Field crop: tomato
Growth stage: 1
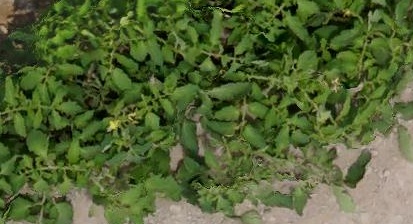
Species: tomato